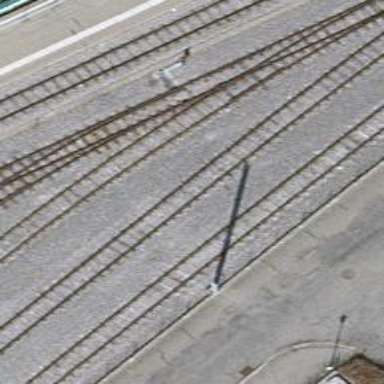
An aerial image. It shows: Narrow-gauge railway yard with one track. The yard is electrified with contact line.